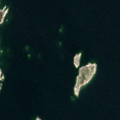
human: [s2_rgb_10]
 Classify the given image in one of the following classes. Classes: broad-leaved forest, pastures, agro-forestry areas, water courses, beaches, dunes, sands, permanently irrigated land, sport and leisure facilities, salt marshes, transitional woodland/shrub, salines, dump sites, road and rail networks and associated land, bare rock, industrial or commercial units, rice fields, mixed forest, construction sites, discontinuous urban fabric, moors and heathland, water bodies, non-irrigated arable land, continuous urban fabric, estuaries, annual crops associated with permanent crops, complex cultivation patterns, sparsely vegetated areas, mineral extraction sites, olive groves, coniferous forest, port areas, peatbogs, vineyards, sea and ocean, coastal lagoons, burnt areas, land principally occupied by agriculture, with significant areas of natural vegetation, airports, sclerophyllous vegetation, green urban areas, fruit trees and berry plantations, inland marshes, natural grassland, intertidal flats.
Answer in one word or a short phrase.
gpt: bare rock, sea and ocean